Question: I need to do something in MySQL, but I can't. I want to reorder
my records in my table and then create(or reset if its possible) a new auto
increment field in MySQL, as it is shown in the picture. I want to order them by middle column and then reset the first column.

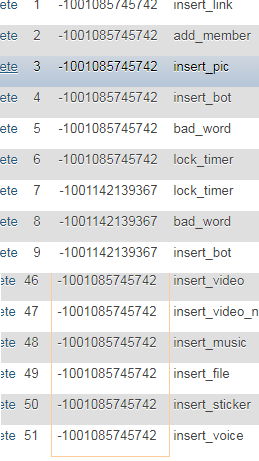
Answer: Before you start backup your table or database. After that you can create same table and set auto increment to the field which you want to be ai, somethign like this below:
'''
CREATE TABLE sampleTable
('ID' int auto_increment primary key, 'Field1' int, 'Field2' int);
'''
will be your auto increment(in this example) and fields will be your fields(or you can just copy the structure of your table instead of writing them down again.)
Afterwards select your old table data by the order you want and insert into new table:
'''
INSERT INTO sampleTable ('Field1', 'Field2')
SELECT Field1, Field2
FROM oldTable
ORDER BY Field1;
'''
So your new table will be sorted by the field you want and have their auto increment reset as well.